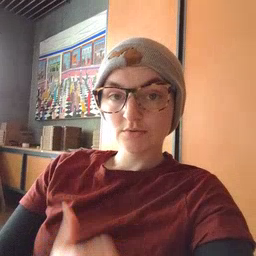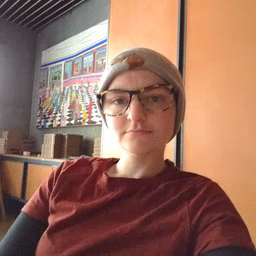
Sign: now